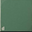
Piece: xx